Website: bh-photo
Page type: gifting
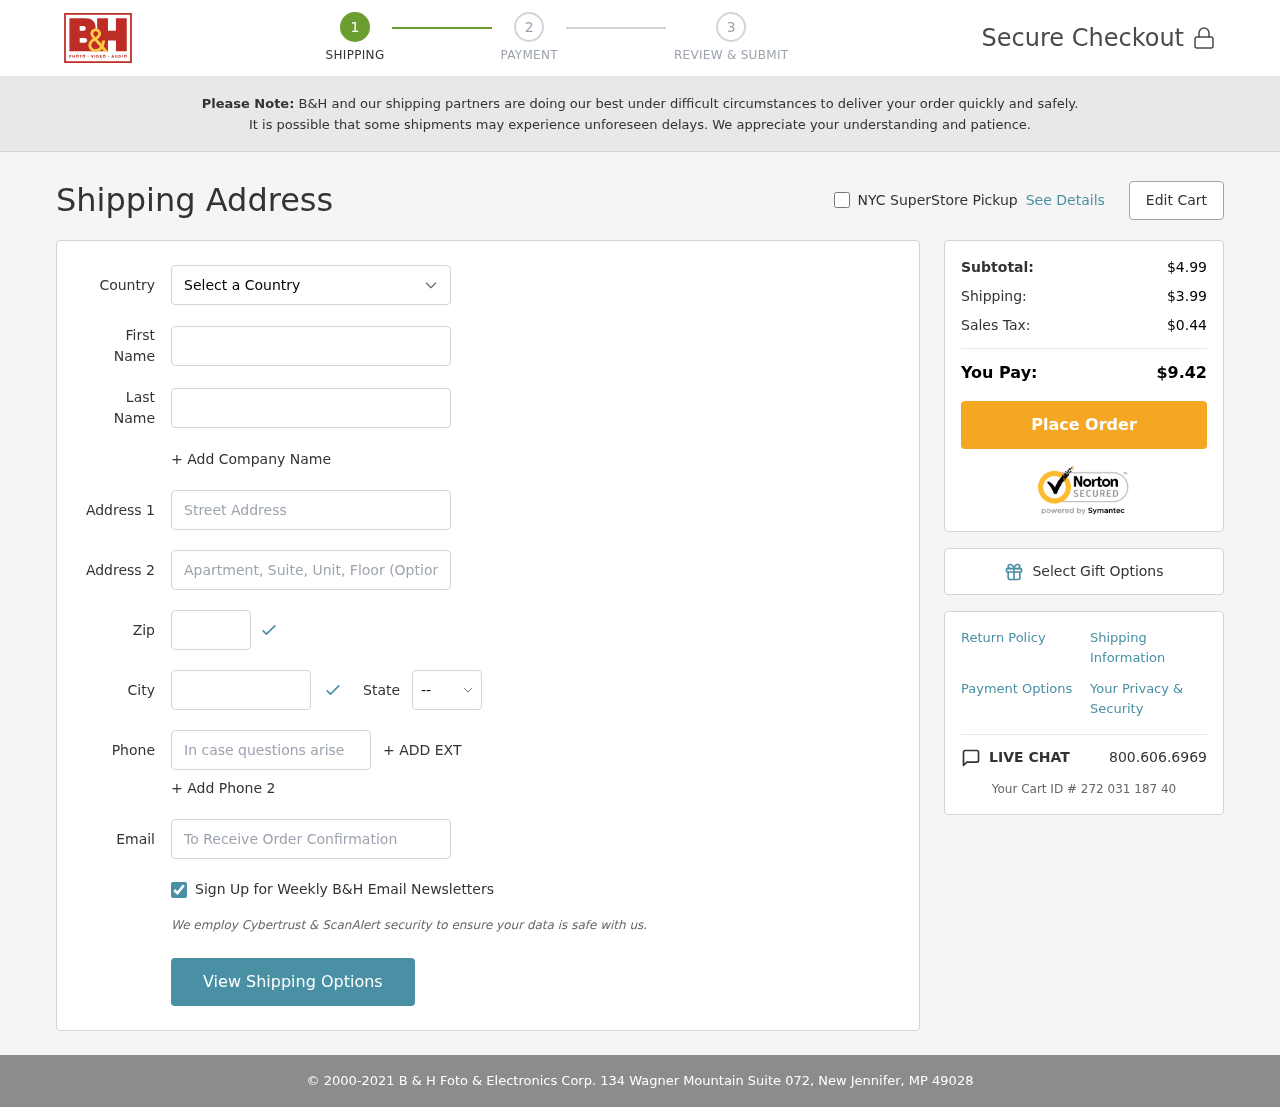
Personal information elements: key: PII_CITY
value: New Jennifer
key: PII_COUNTRY
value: United States
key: PII_EMAIL
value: oscar.newman@gmail.com
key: PII_FIRSTNAME
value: Oscar
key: PII_LASTNAME
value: Newman
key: PII_PHONE
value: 4523756668
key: PII_POSTCODE
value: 49028
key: PII_STATE_ABBR
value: MP
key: PII_STREET
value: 134 Wagner Mountain Suite 072
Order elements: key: ORDER_SUBTOTAL
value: $4.99
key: ORDER_SHIPPING_COST
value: $3.99
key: ORDER_TAX
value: $0.44
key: ORDER_TOTAL
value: $9.42
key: ORDER_ID
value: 272 031 187 40